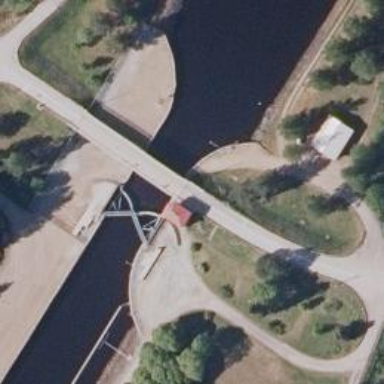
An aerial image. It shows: Lock gate on waterway.